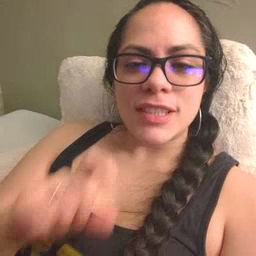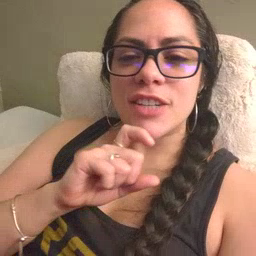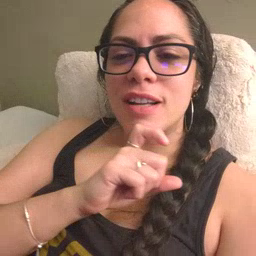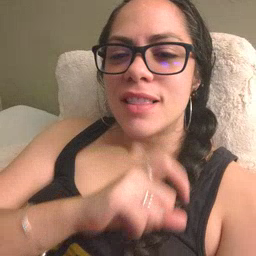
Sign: cereal